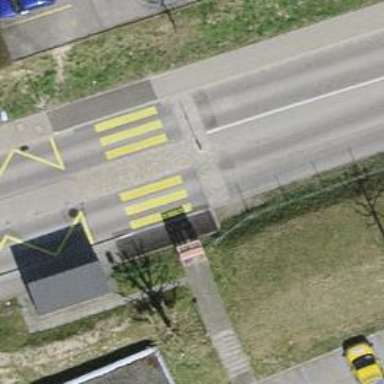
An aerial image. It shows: Marked zebra crossing with pedestrian island.